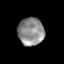
Tissue: prostate
Cell type: T cells
Senescence score: 0.2349
Nuclear area (px): 707
Mean DAPI intensity: 140.678